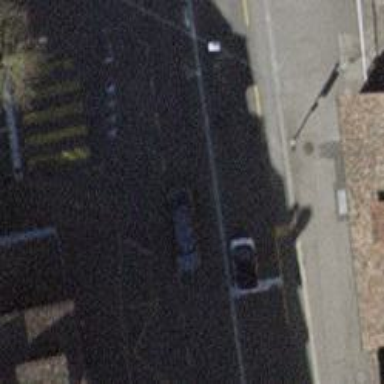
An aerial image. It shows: Road with traffic signals.